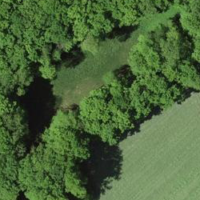
EUNIS habitat code: 44
Species observed at this site:
Cephalanthera rubra